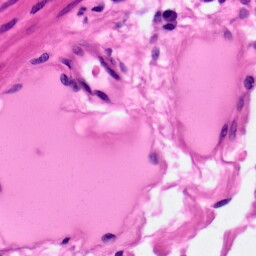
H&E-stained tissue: Pancreatic